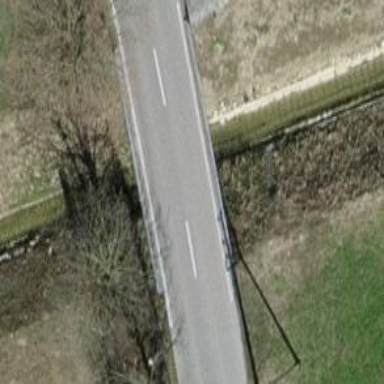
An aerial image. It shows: Tertiary road on asphalt surface on bridge.